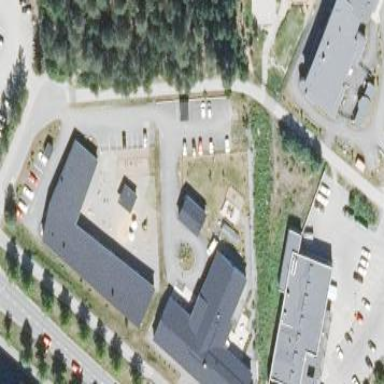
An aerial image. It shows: Kindergarten.